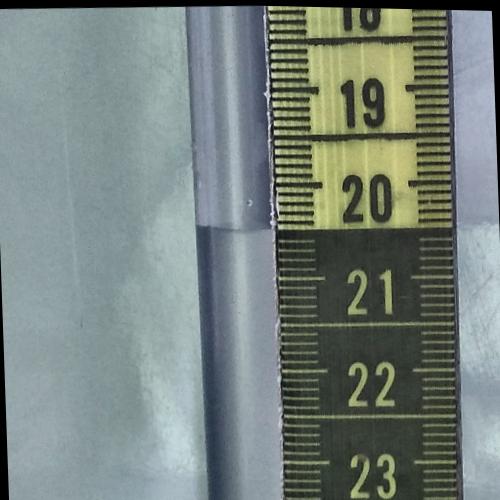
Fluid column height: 20.5 cm